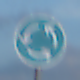
Verkehrszeichen: Kreisverkehr
Umgebung: Outdoor, Nature
Tageszeit: SunriseSunset
Wetter: PartlyCloudy
Licht: Natural
Jahreszeit: NotSpecified
Kontrast: MediumContrast